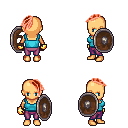
a pixel art fantasy rpg character, female body template, human, tanned skin, teal pirate shirt, magenta pants, red long mohawk hairstyle, gold gloves, shield, four views (front, back, left, right), 2x2 character sprite sheet, small pixel art, hard edges, no anti-aliasing